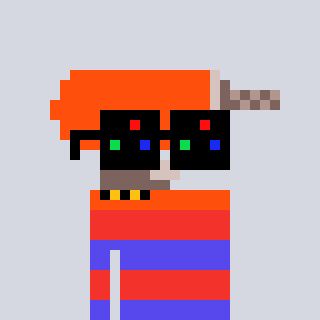
a pixel art character with square black sunglasses, a drill-shaped head and a computerblue-colored body on a cool background